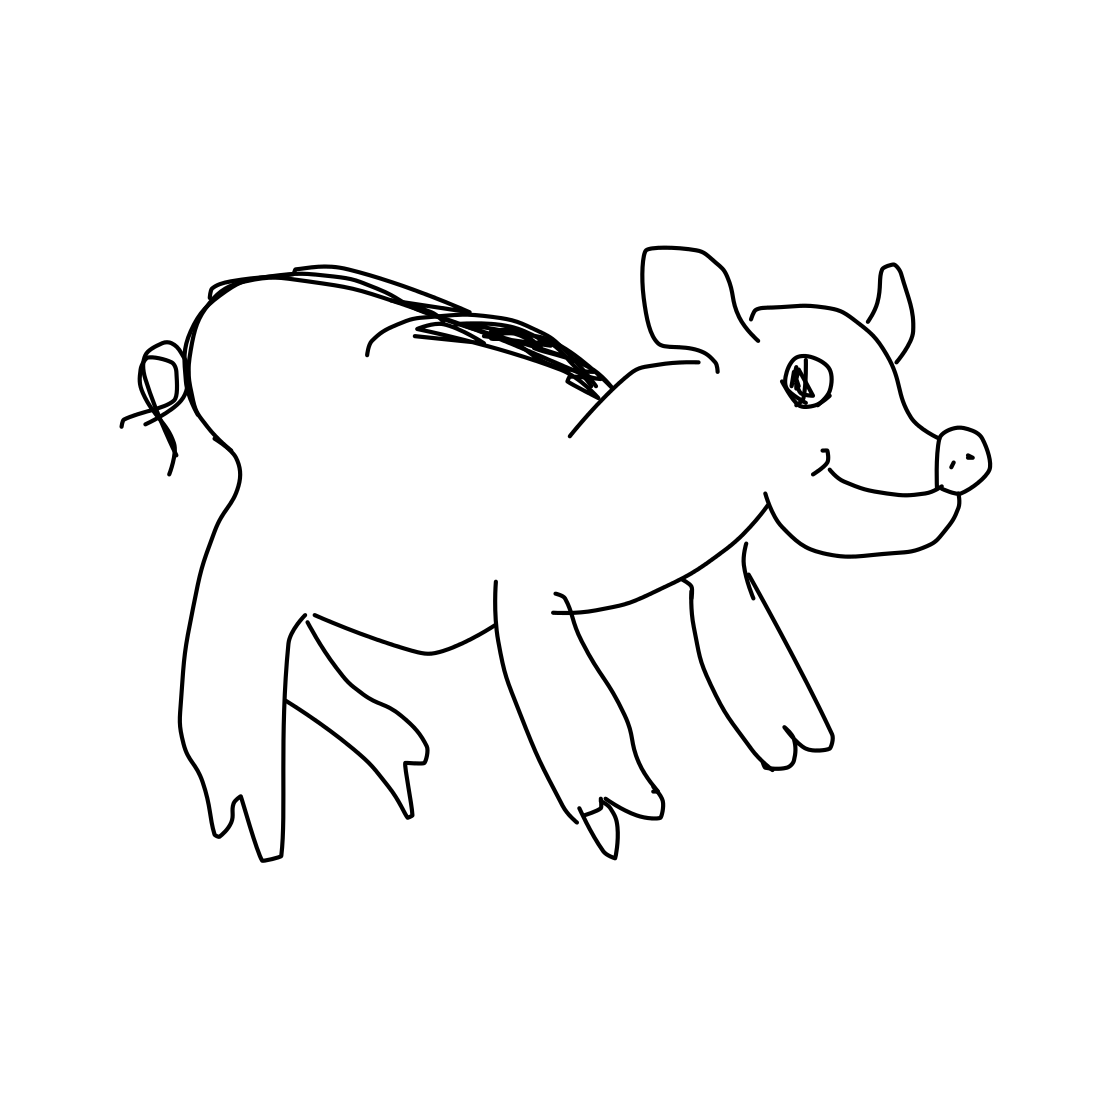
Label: pig